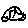
Label: car